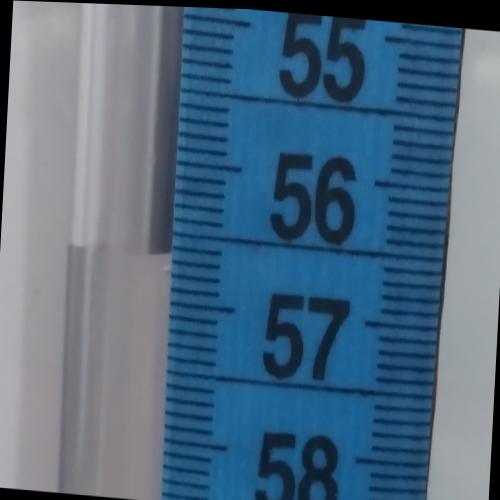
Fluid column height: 56.7 cm